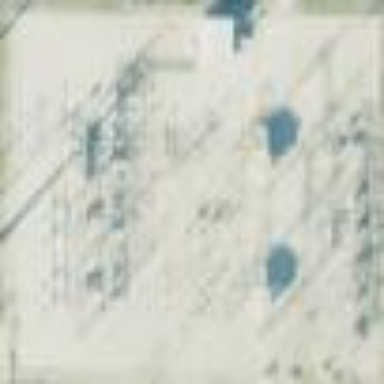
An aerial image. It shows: Outdoor power substation surrounded by fence. The substation is specifically for distribution purposes.